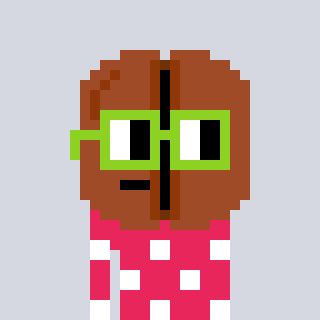
a pixel art character with square light green glasses, a coffeebean-shaped head and a redpinkish-colored body on a cool background